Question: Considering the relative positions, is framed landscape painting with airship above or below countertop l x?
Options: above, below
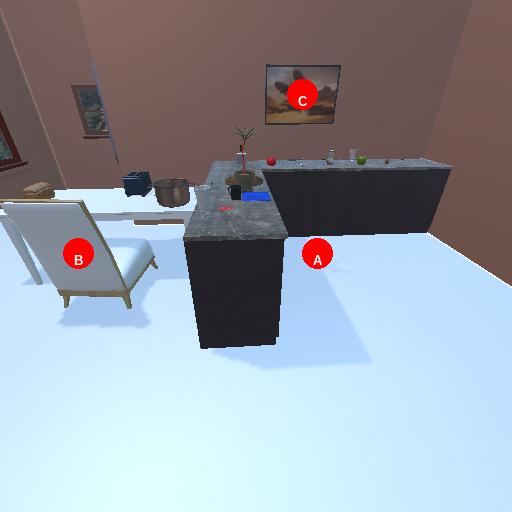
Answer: above